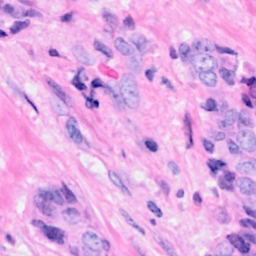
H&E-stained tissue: Breast